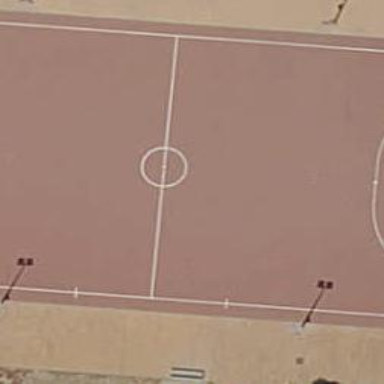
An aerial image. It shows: Soccer pitch for leisureland activities.